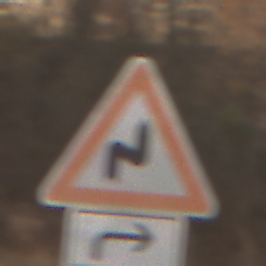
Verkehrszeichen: DoppelkurveRechts
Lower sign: RichtungsangabeDurchPfeile5
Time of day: SunriseSunset
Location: Outdoor (Nature)
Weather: PartlyCloudy
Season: NotSpecified
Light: Natural